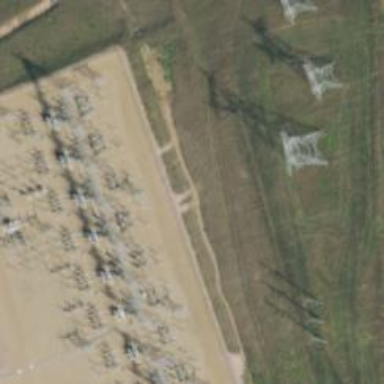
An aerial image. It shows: Lattice structure tower.